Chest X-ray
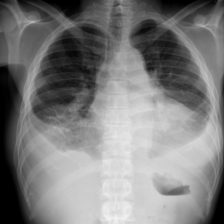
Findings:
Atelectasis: negative
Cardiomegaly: positive
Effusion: positive
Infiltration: negative
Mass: negative
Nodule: negative
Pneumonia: negative
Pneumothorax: negative
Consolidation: negative
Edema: negative
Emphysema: negative
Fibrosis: negative
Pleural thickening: negative
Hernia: negative